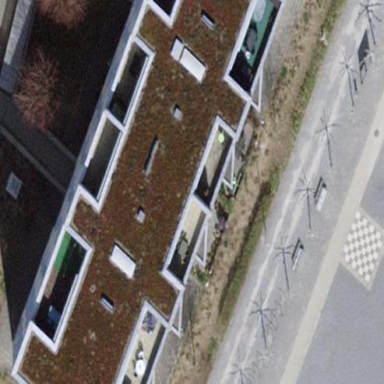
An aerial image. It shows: Light grey apartment building with flat grey roof.